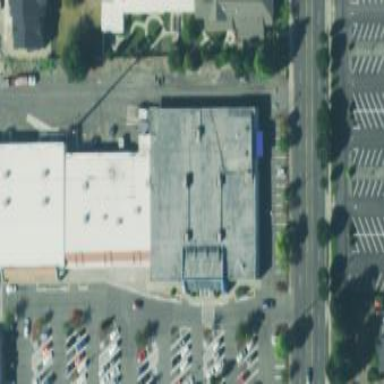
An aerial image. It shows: Building.